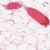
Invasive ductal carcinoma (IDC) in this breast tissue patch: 0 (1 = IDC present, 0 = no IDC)